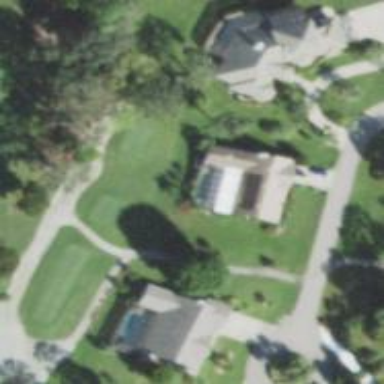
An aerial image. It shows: Service road designated as golf cart path.